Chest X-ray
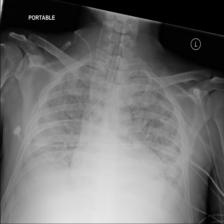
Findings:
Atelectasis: negative
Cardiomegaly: negative
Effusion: negative
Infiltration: positive
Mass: negative
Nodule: negative
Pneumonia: negative
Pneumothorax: negative
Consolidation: negative
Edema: negative
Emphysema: negative
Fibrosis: negative
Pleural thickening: negative
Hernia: negative